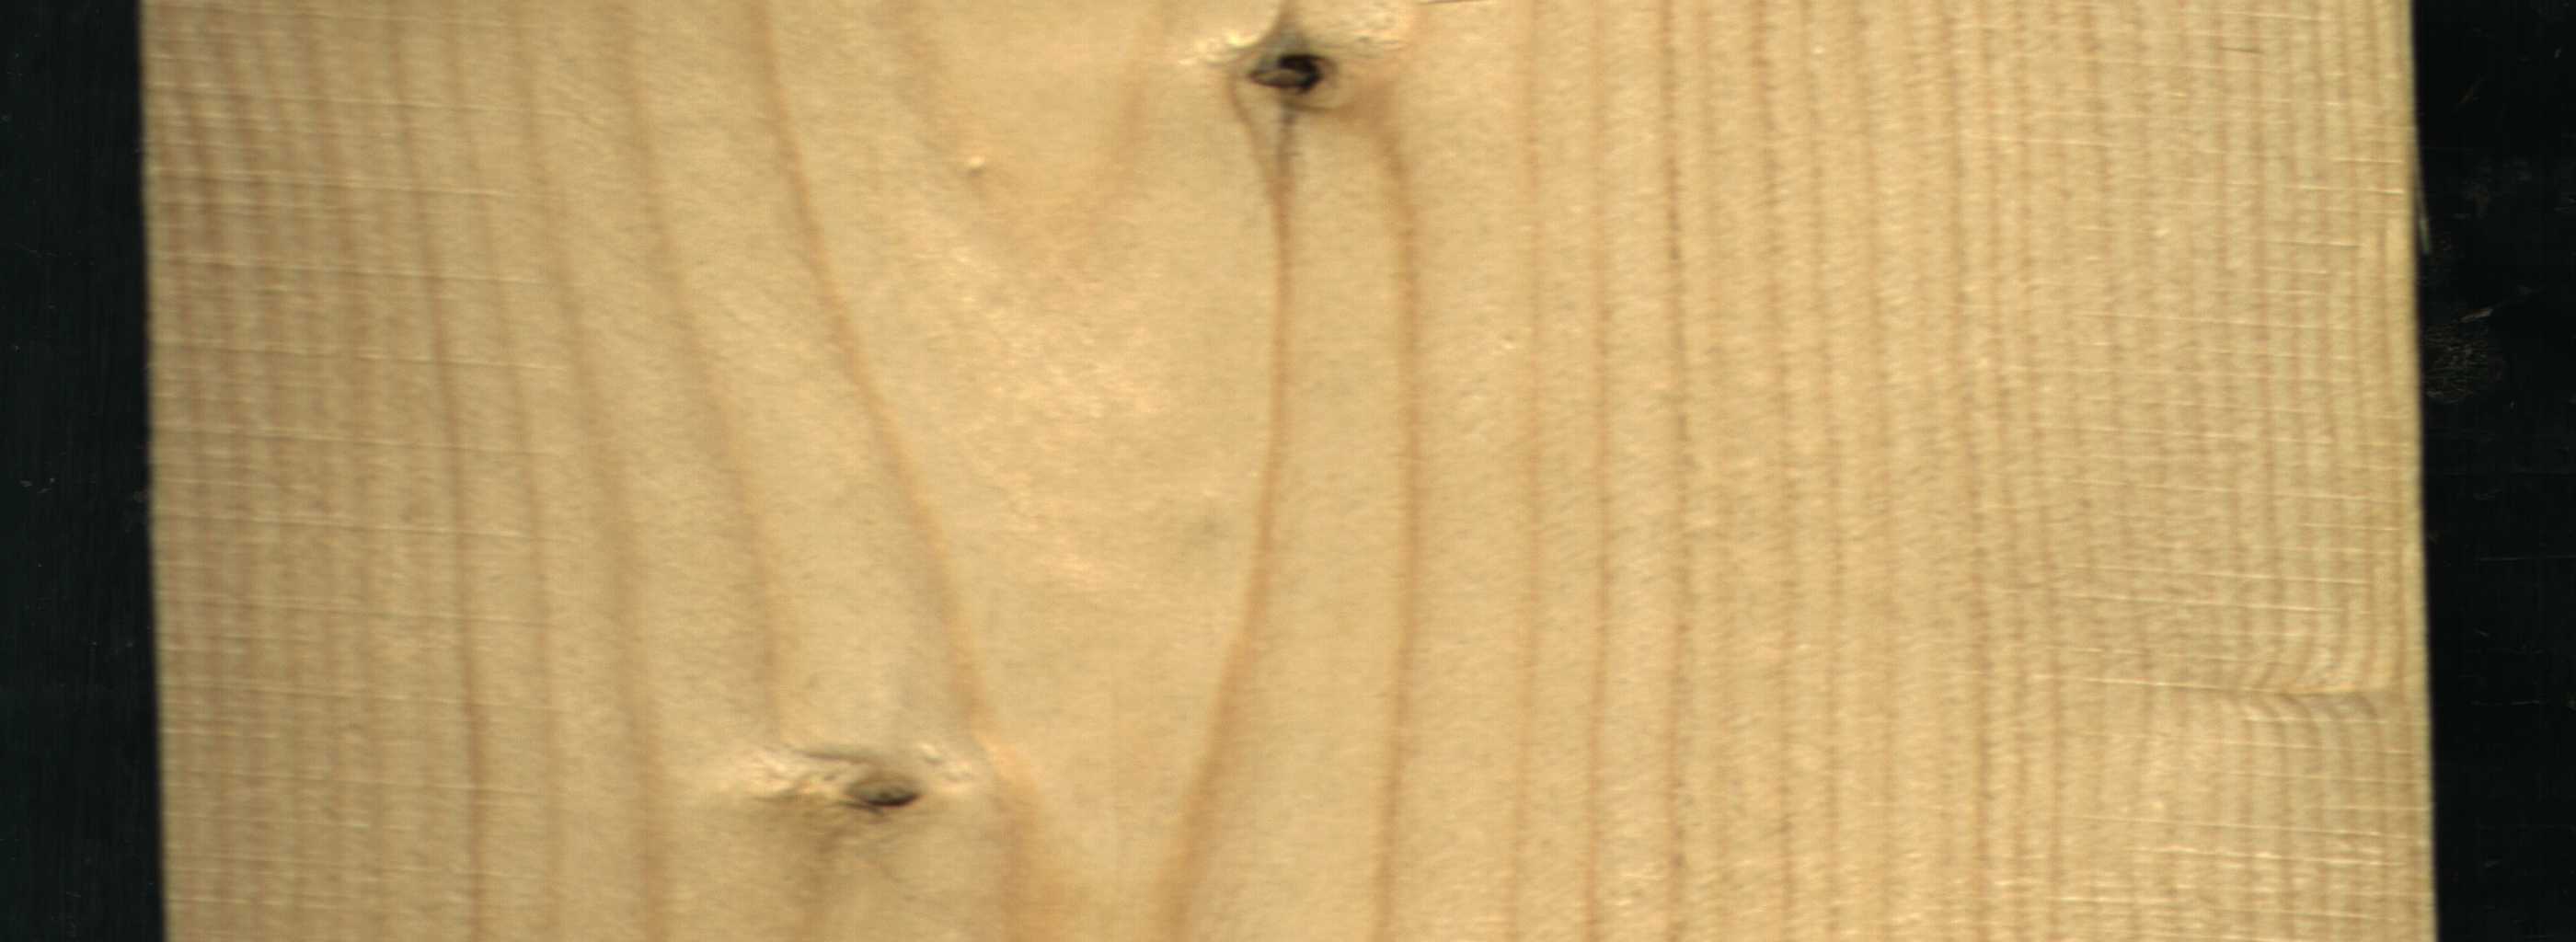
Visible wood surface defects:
Dead_Knot
Live_Knot